Chest X-ray:
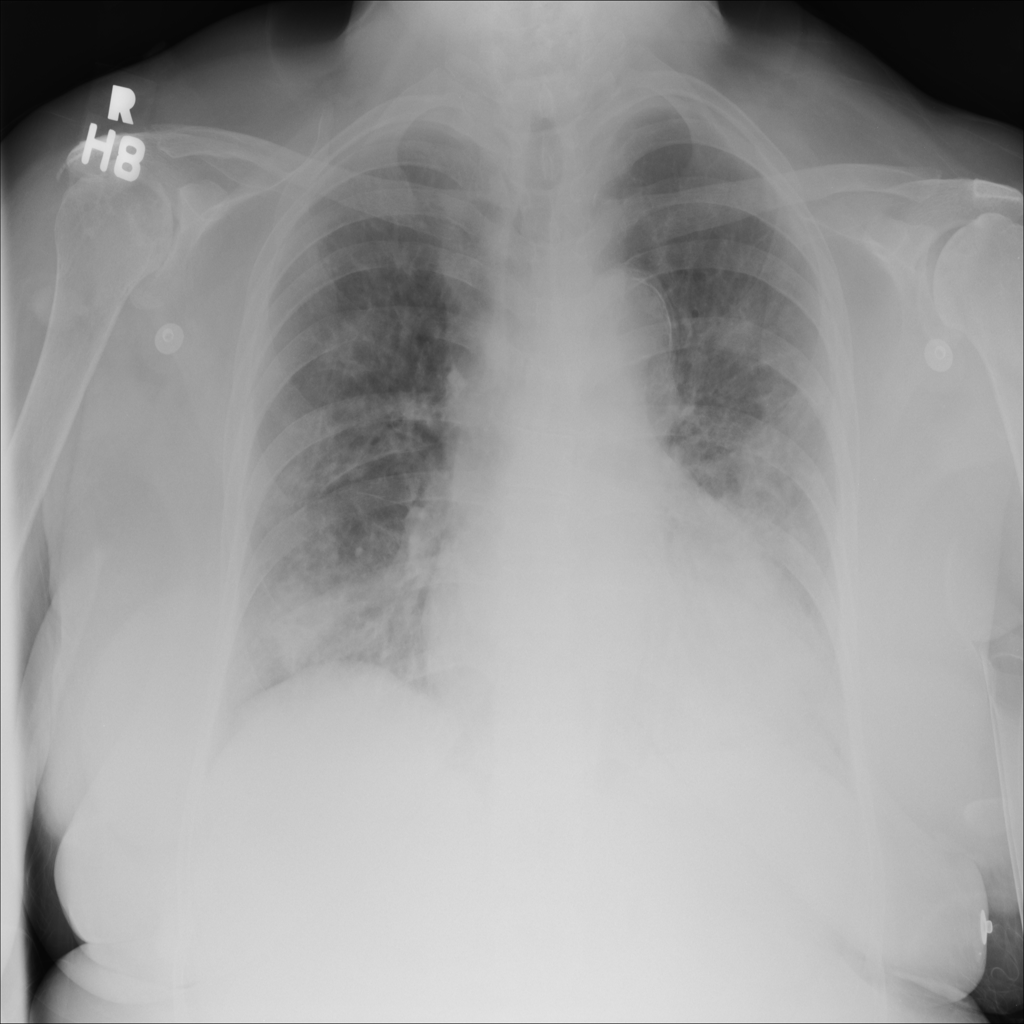
Findings: Cardiomegaly, Consolidation
No abnormal finding: no